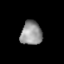
Tissue: lung
Cell type: T cells
Senescence score: 0.2063
Nuclear area (px): 503
Mean DAPI intensity: 147.893